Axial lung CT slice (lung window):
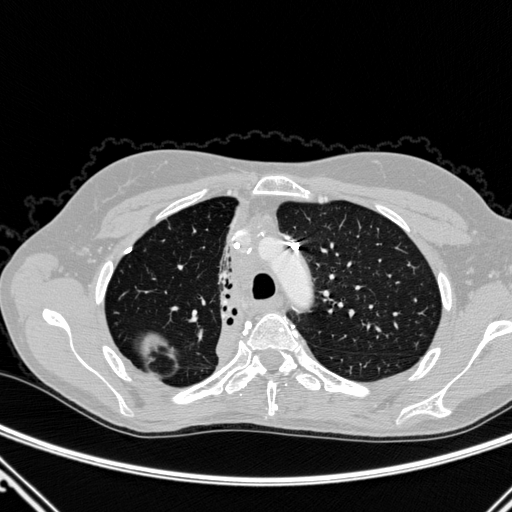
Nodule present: no